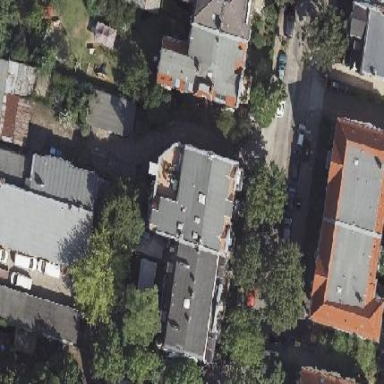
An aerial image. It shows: Residential building with gambrel roof.